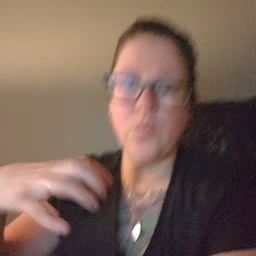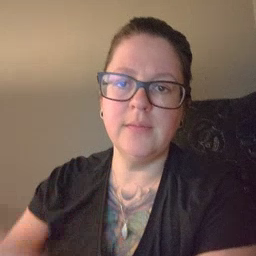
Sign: rain